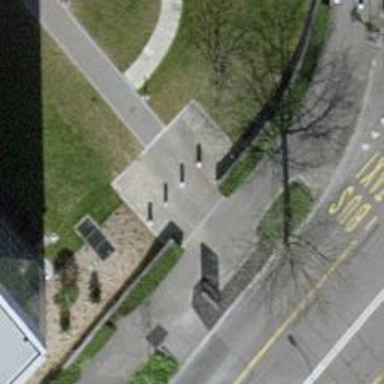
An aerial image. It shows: Bollard barrier.